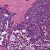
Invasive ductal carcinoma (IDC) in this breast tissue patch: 0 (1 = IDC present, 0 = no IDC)